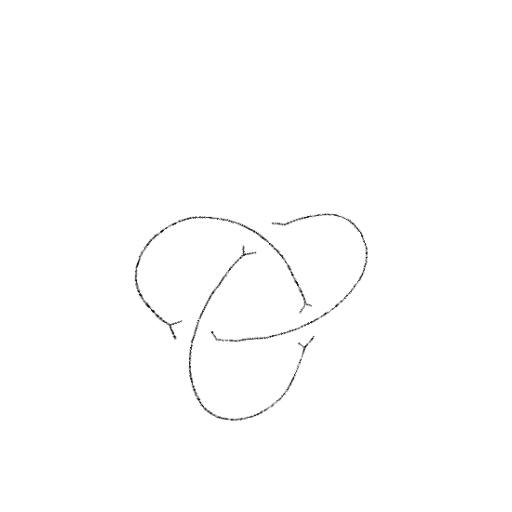
Crossing number: 3